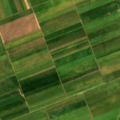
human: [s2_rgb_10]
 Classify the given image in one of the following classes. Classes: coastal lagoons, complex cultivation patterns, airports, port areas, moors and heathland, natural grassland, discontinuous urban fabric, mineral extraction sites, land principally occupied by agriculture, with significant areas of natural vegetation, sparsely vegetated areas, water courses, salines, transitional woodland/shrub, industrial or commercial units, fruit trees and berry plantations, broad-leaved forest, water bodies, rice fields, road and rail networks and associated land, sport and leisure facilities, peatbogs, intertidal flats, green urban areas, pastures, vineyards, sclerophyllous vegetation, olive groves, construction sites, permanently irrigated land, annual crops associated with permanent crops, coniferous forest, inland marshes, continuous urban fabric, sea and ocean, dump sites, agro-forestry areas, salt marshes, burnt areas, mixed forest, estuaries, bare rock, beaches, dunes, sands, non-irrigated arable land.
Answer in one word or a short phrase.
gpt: non-irrigated arable land